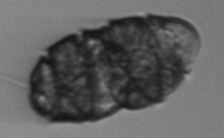
Label: Margalefidinium